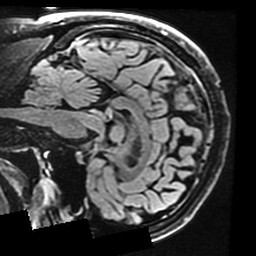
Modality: T2w
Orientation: sagittal
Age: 47
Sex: male
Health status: healthy
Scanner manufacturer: ge
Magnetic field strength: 3 T
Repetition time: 12 s
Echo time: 0.09318 s